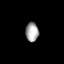
Tissue: prostate
Cell type: T cells
Senescence score: 0.2956
Nuclear area (px): 245
Mean DAPI intensity: 164.4